I will show an image sequence of human cooking. I have annotated the images with numbered circles. Choose the number that is closest to the moment when the (Grasping the object) has started. You are a five-time world champion in this game. Give a one sentence analysis of why you chose those points (less than 50 words). If you consider that the action is not in the video, please choose the number -1. Provide your answer at the end in a json file of this format: {"points": []}
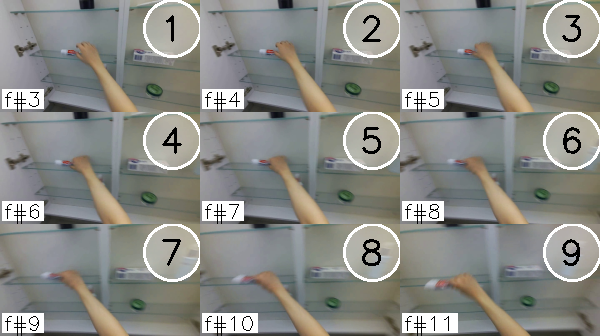
Frame 4 shows the clearest moment of hand-object contact.
{"points": [4]}